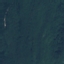
Land use / land cover class: Forest